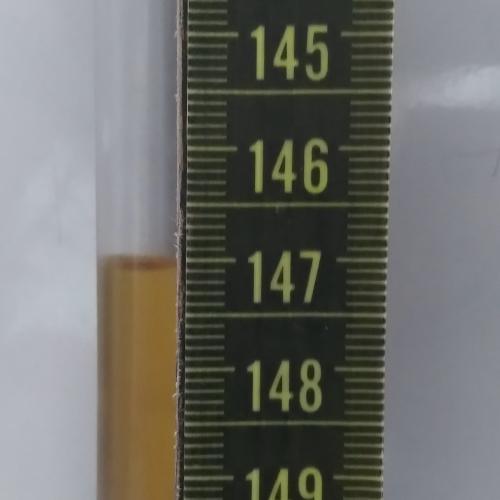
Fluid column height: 147.1 cm